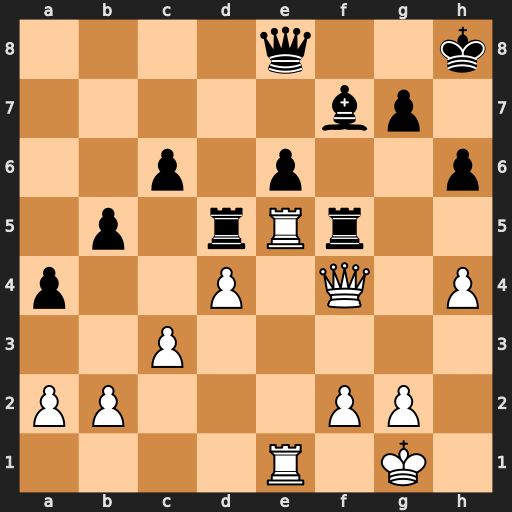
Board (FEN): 4q2k/5bp1/2p1p2p/1p1rRr2/p2P1Q1P/2P5/PP3PP1/4R1K1
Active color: w
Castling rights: -
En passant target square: -
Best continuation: Qxf5 exf5 Rxe8+ Bxe8 Rxe8+